Question: What is the first update listed?
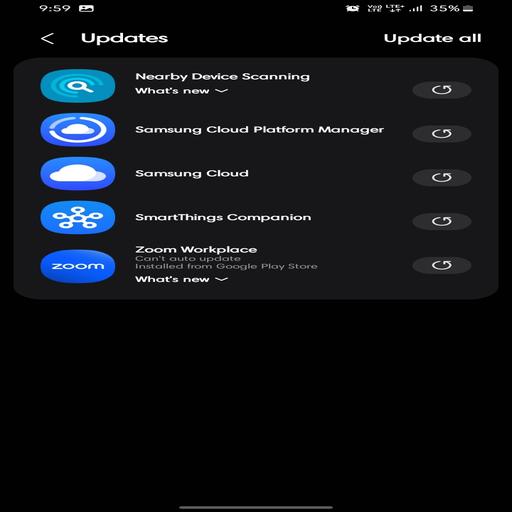
Answer: Nearby Device Scanning